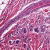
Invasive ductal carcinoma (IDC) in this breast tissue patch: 0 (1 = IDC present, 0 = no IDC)